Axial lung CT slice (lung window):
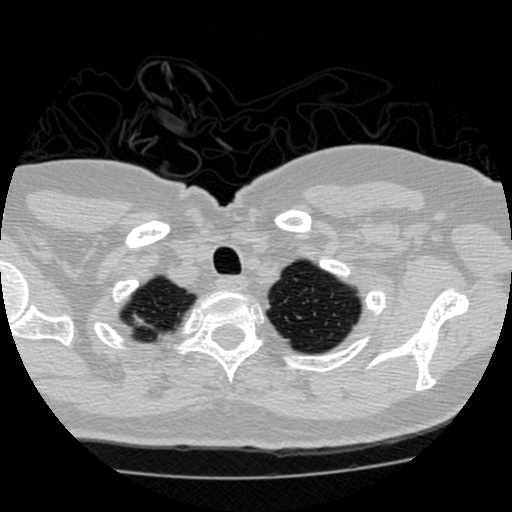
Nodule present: no